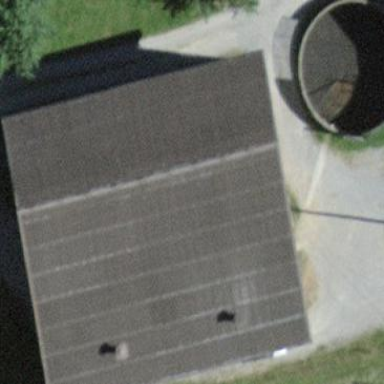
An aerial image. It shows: Rural barn.